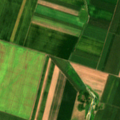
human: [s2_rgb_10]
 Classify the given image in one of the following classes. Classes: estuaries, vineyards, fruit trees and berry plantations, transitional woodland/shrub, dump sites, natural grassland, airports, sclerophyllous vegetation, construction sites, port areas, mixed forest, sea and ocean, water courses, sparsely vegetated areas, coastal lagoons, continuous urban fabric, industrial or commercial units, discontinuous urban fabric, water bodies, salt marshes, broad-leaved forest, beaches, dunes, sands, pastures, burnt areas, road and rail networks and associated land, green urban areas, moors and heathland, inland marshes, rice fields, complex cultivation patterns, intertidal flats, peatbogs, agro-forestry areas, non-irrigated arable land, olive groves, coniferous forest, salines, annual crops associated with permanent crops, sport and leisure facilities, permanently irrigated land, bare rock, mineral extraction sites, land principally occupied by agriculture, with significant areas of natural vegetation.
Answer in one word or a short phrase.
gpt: non-irrigated arable land, transitional woodland/shrub